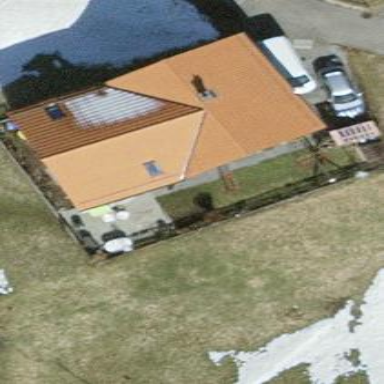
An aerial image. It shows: Simple house.